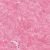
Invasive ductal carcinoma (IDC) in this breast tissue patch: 0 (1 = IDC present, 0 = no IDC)